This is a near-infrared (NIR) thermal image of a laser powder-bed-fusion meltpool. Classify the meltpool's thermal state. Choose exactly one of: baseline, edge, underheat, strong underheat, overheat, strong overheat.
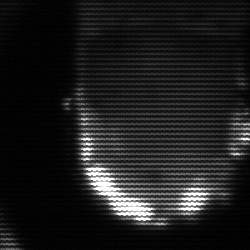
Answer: baseline